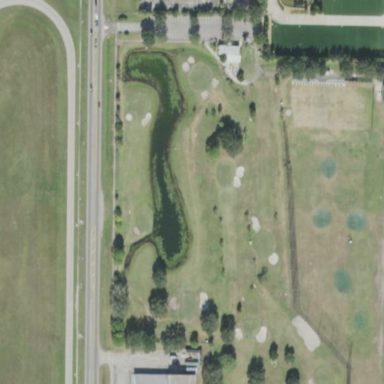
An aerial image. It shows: Golf course.